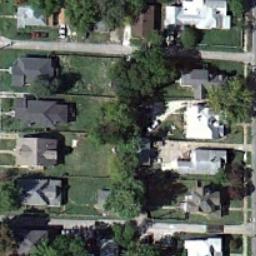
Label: medium_residential